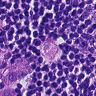
Metastatic tissue present: yes